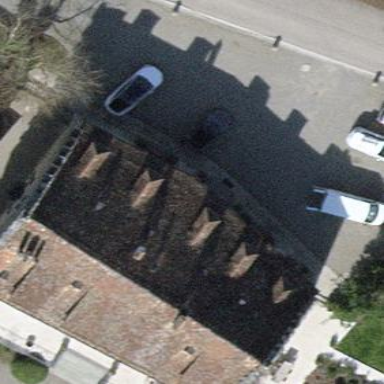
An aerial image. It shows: Historic castle building designed in the style of manor.